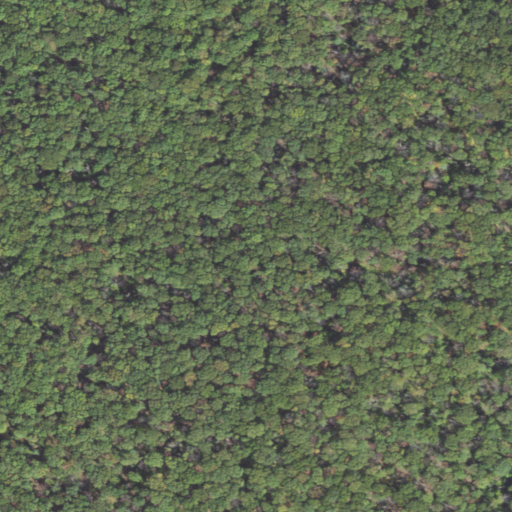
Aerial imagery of ridge(s) in Pennsylvania named Snaggy Ridge containing only deciduous forest